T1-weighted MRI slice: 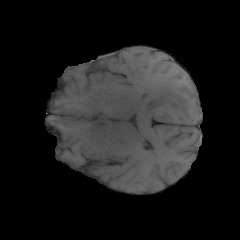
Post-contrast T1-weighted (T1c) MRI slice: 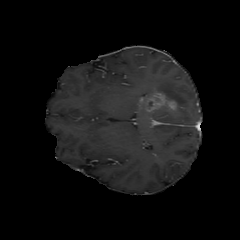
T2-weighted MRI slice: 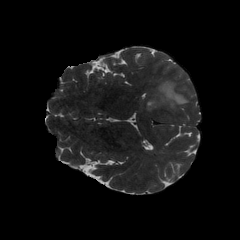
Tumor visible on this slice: yes